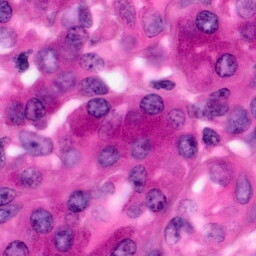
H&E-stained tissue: Pancreatic